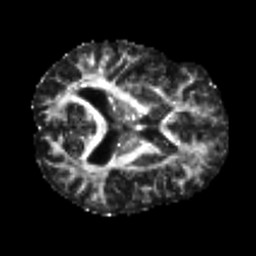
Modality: FA
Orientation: axial
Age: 30
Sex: male
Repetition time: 8.4 s
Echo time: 0.09 s